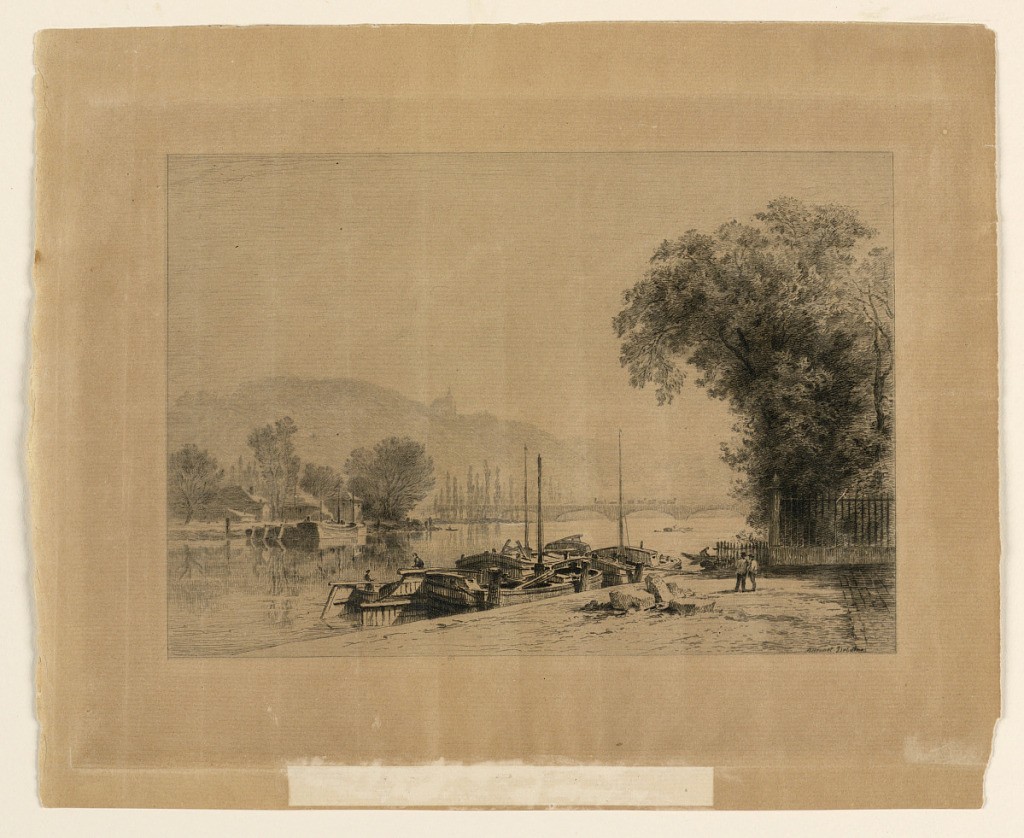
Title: Les Bordes de la Seine à Rouen
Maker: Alfred-Louis Brunet-Debaines, French, 1845 - ca. 1935
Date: ca. 1872
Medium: Etched on cream paper
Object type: Print
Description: Barges are tied up at a wharf in the foreground on which two men stand in conversation.